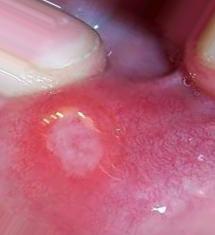
Condition: Mouth Ulcer